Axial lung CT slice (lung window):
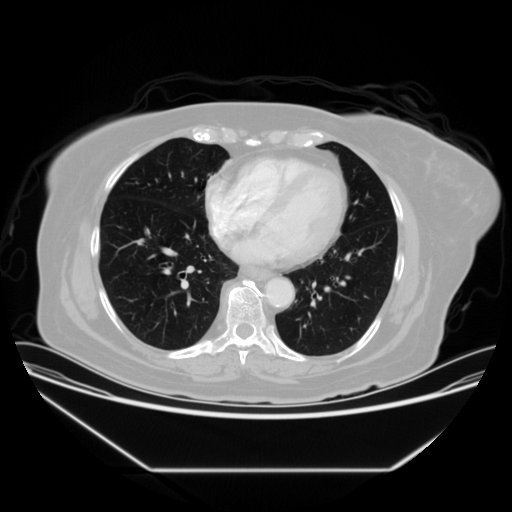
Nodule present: no